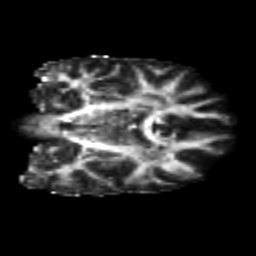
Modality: FA
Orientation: coronal
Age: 24
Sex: female
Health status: healthy
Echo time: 0.074 s